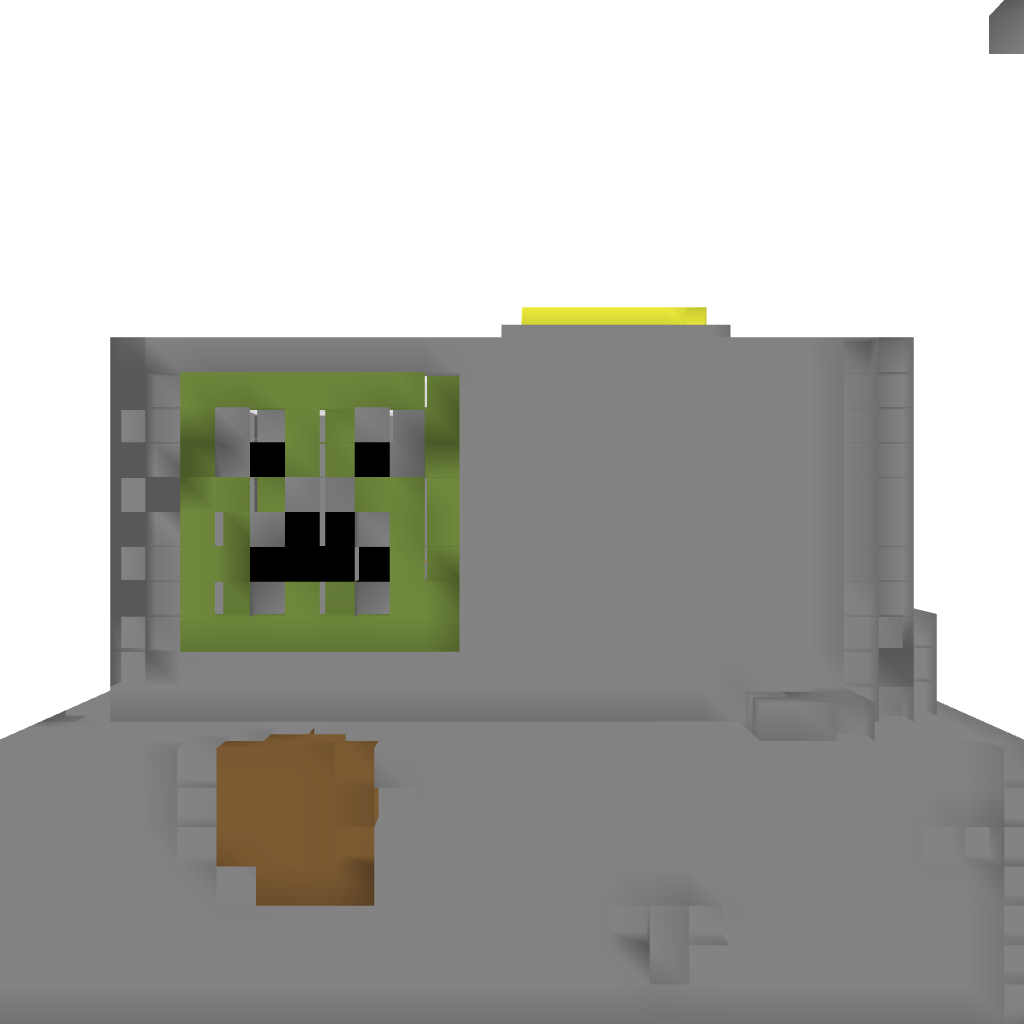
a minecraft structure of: Decoration Church + Secret Room bad low quality